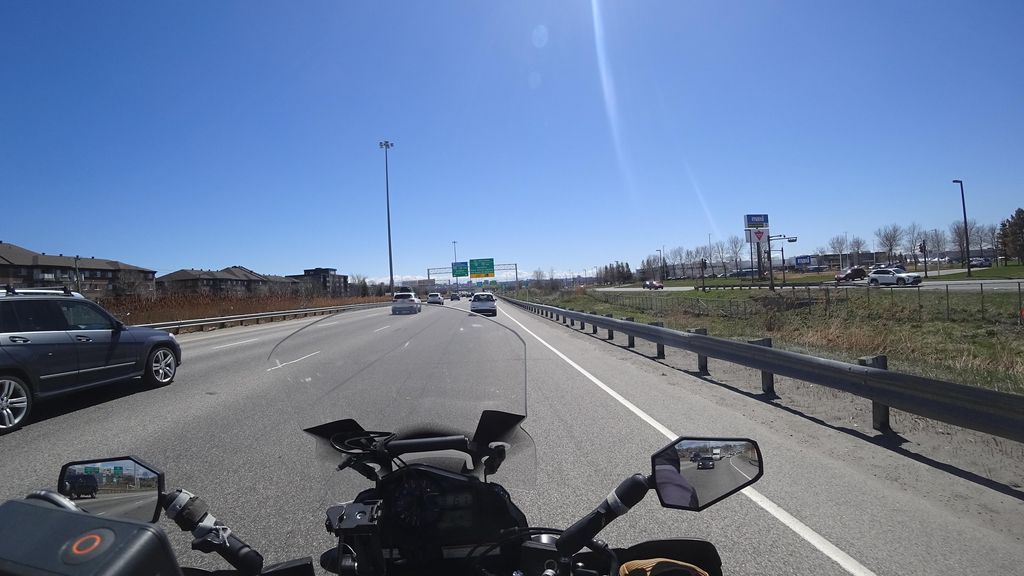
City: quebec_city